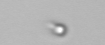
Label: nanoplankton_mix